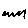
Label: zigzag